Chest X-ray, AP view. Patient: 58 years old, sex F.
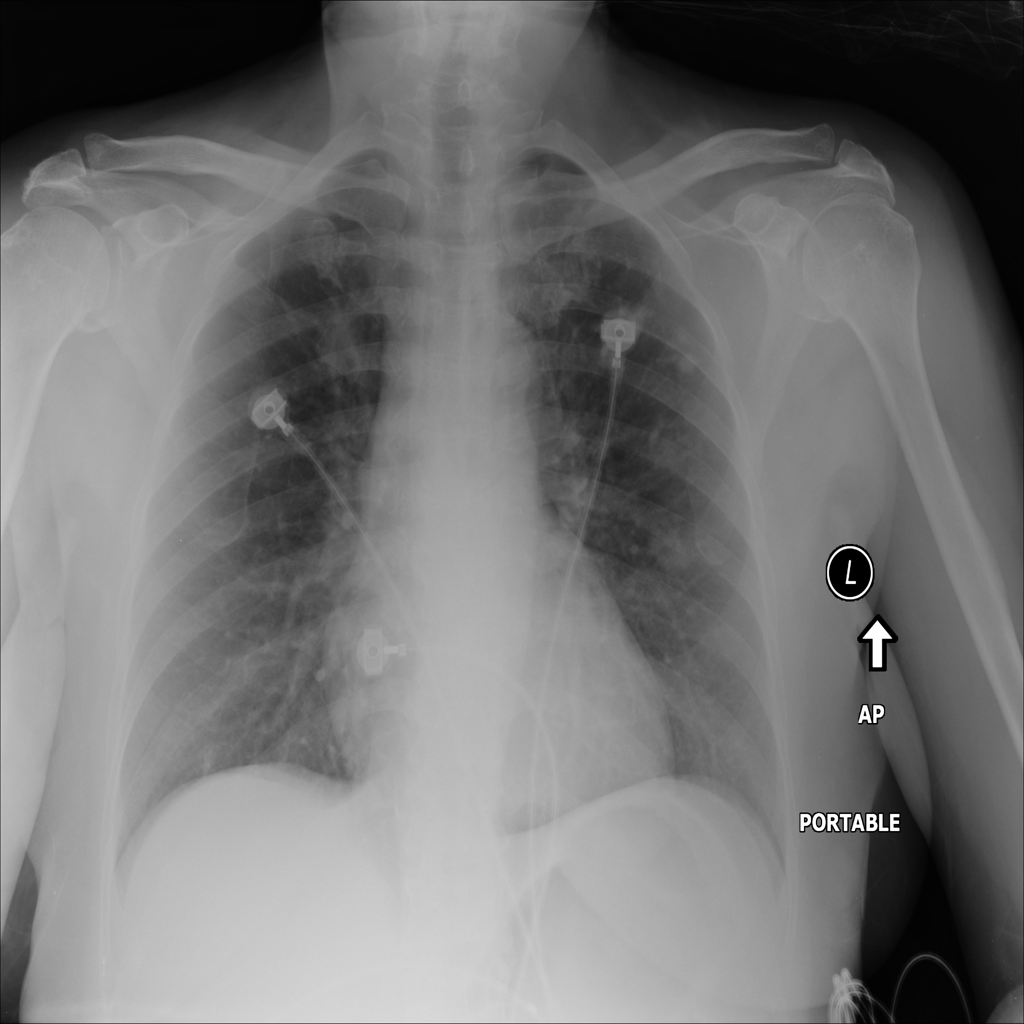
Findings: No Finding